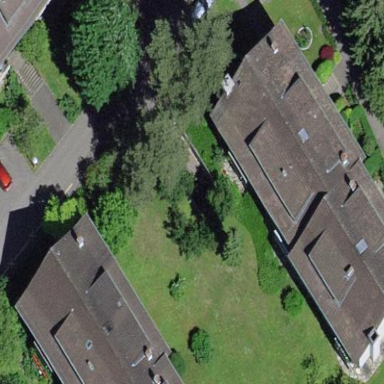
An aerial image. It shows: Gabled roof apartments building.